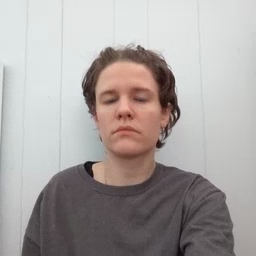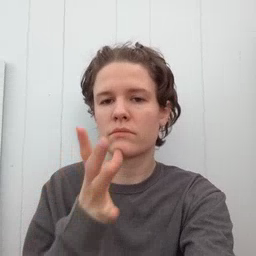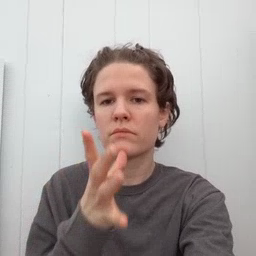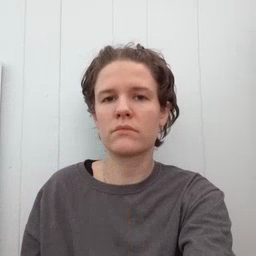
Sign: mom